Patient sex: M
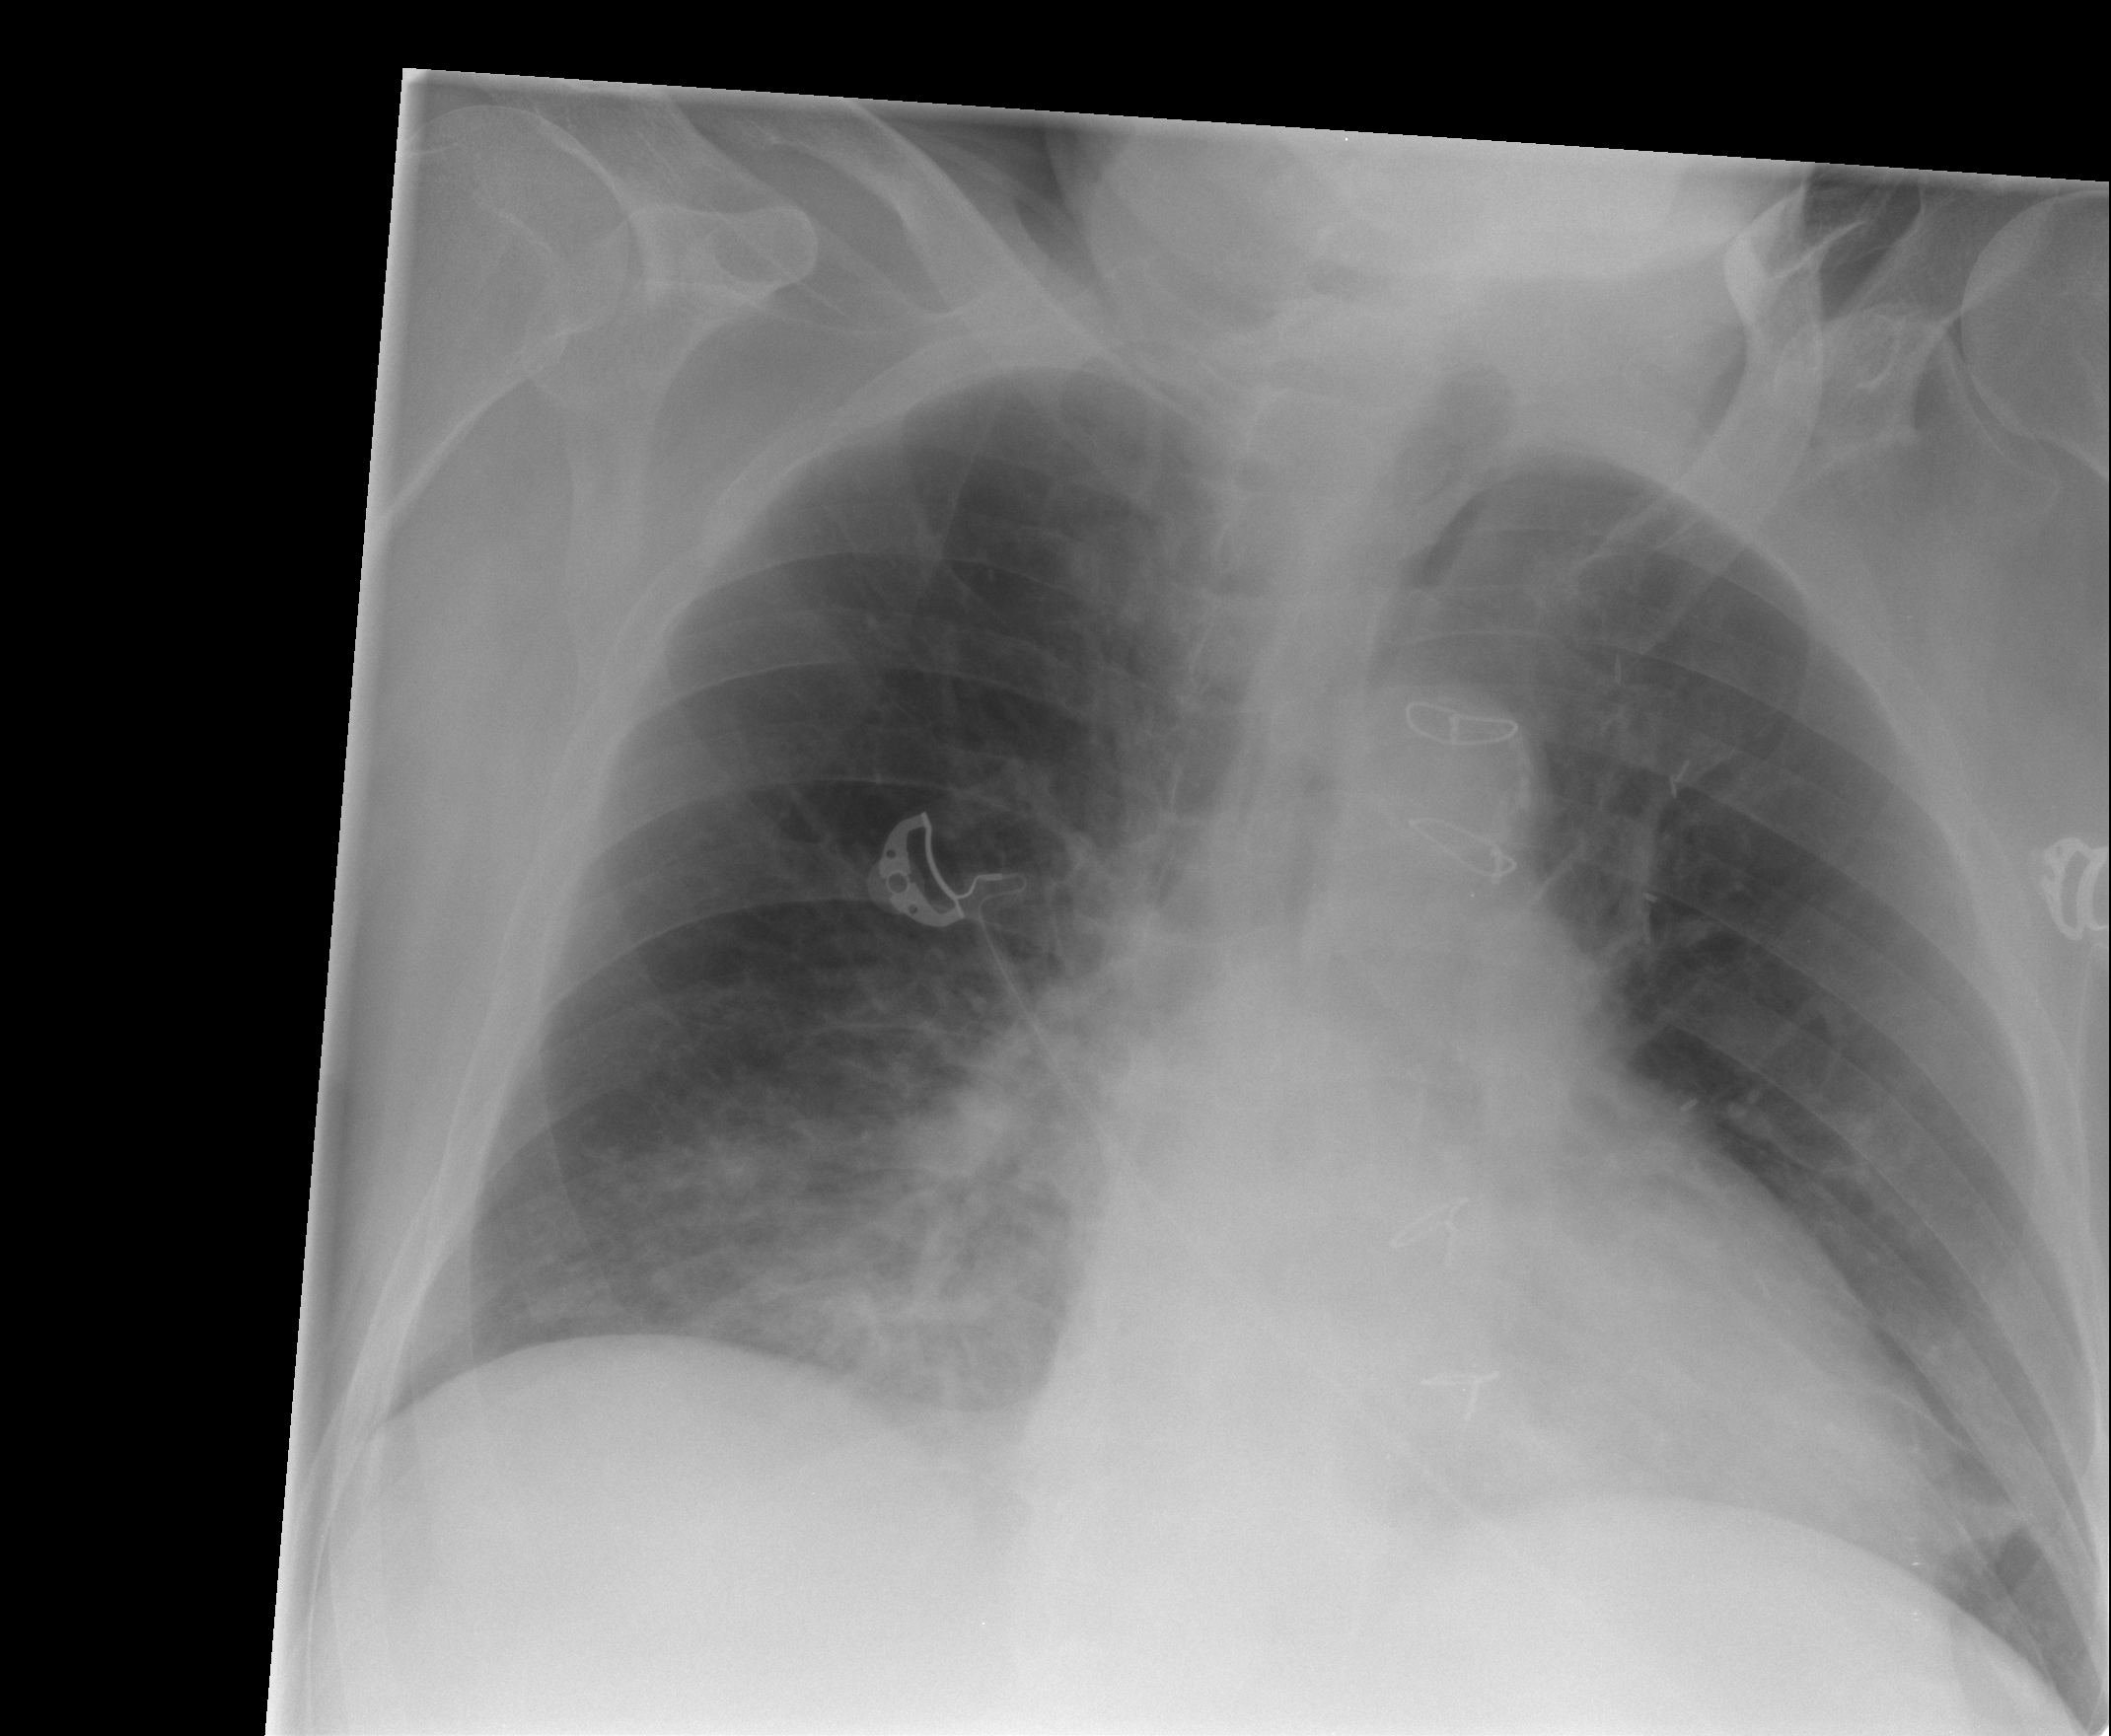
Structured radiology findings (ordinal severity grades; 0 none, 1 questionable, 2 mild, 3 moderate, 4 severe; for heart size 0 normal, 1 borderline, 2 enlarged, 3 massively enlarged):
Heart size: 0
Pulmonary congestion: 0
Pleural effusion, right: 0
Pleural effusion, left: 0
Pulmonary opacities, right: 1
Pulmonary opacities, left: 0
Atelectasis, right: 0
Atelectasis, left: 0